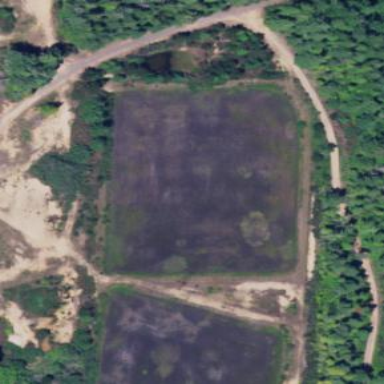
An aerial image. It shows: Farmland with cranberries as the crop.